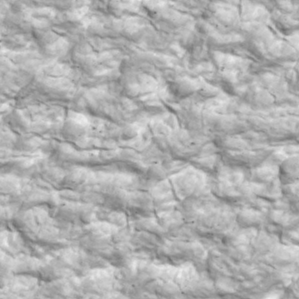
Label: non_frost